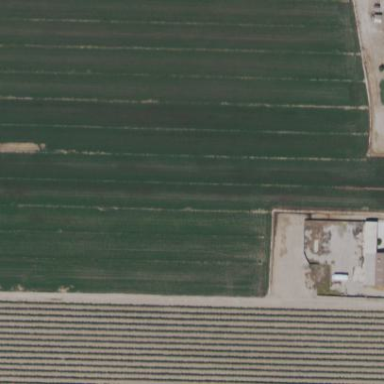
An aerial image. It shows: Crop field within farm area.